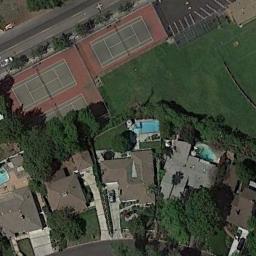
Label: tennis_court